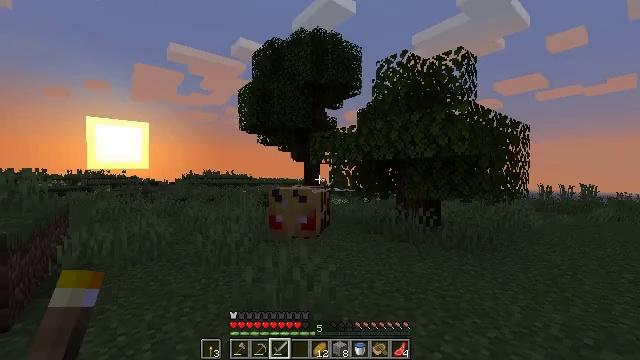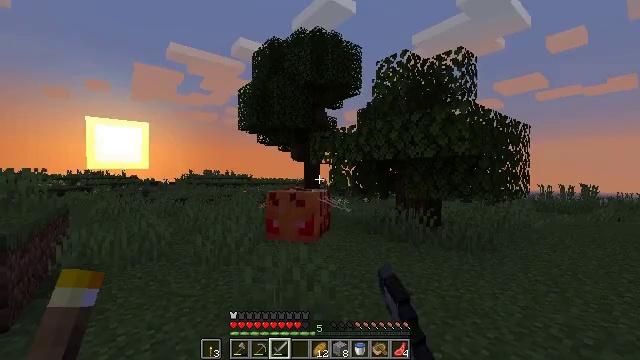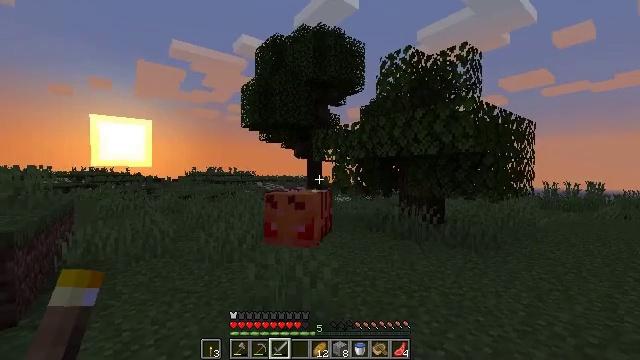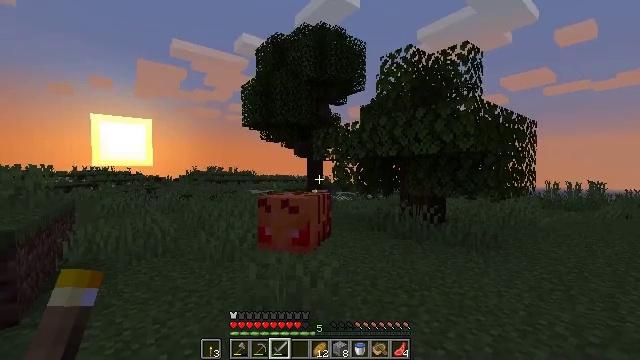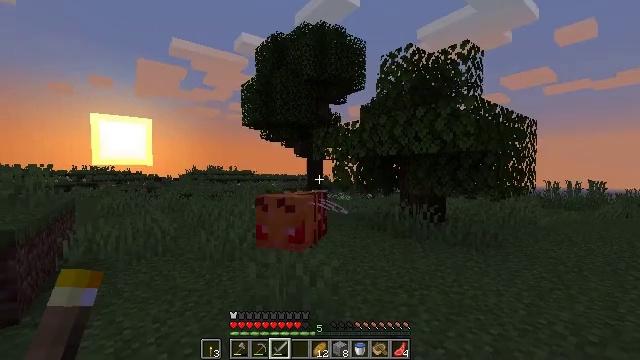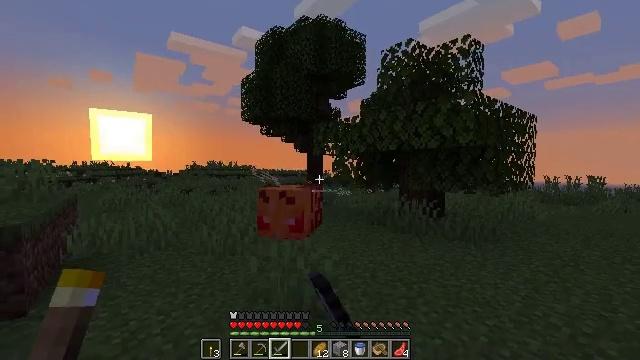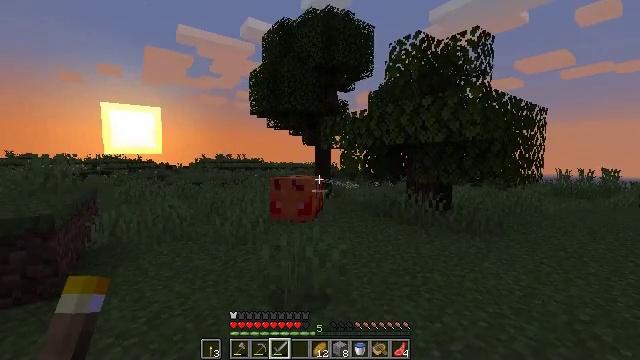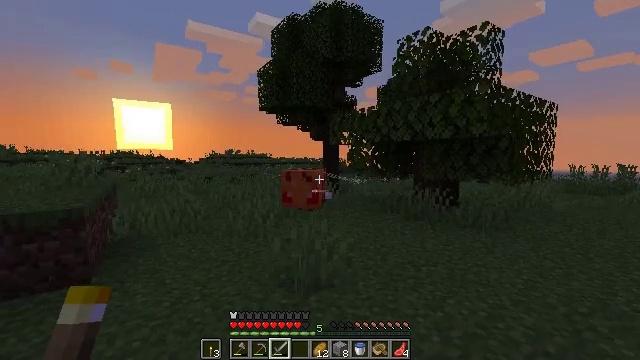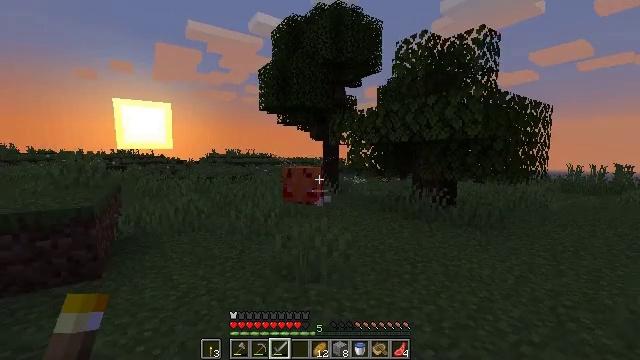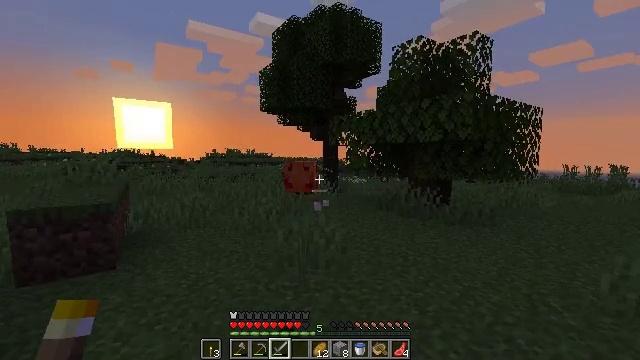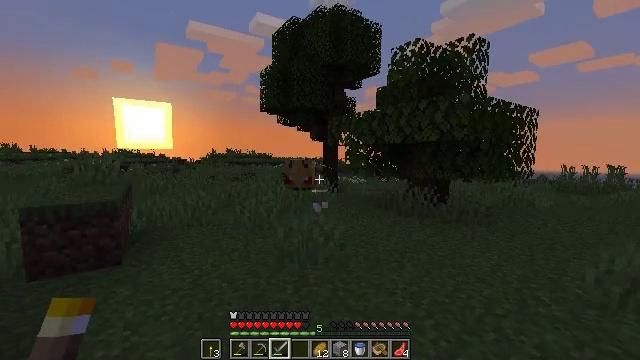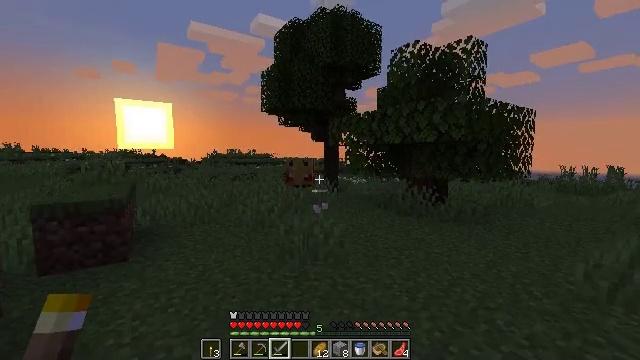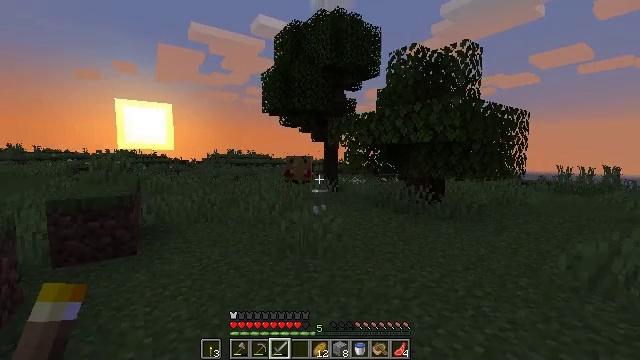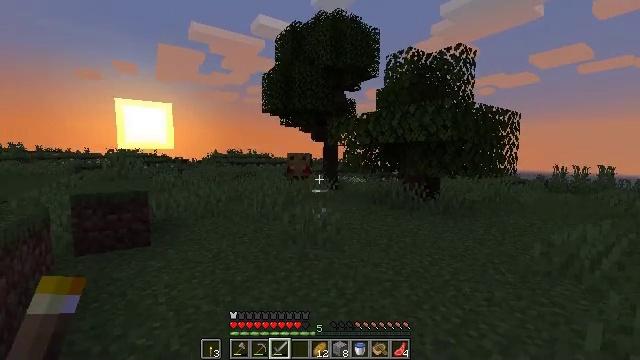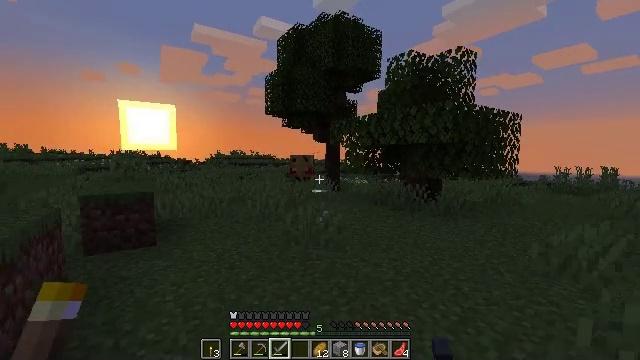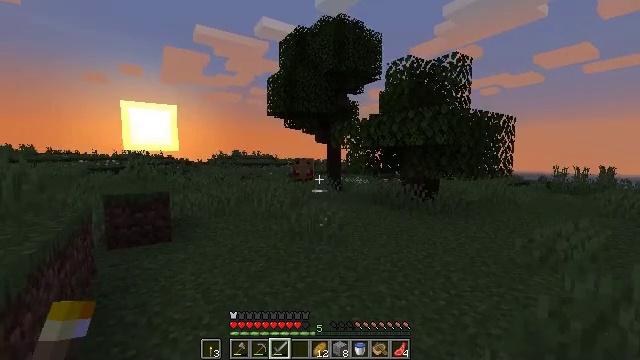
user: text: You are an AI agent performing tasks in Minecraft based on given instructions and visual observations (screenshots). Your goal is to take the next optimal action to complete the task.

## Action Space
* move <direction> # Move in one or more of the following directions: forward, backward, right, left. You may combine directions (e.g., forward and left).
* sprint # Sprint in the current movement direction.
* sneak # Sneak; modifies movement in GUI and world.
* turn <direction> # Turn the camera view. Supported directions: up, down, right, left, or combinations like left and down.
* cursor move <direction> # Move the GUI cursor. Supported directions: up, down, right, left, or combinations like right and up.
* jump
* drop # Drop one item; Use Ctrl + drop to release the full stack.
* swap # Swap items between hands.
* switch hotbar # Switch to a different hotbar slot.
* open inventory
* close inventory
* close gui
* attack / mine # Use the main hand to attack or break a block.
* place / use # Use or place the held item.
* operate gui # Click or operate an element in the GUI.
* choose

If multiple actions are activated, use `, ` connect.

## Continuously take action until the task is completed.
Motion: motion action
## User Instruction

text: Combat the bee.
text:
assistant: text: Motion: attack / mine
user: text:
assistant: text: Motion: attack / mine
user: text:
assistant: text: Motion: no_op
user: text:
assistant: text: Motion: attack / mine
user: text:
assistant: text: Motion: move back, turn down, attack / mine
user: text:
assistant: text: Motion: move back, turn left and down, attack / mine
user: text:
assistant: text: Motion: move back, turn left
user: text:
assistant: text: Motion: move back, attack / mine
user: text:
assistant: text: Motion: move back, attack / mine
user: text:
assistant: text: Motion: move back, attack / mine
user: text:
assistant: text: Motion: move back
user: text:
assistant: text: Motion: move back
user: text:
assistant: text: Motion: move back
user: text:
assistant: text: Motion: move back
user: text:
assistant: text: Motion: move back
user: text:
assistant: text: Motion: move back
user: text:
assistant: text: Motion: move back
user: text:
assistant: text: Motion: move back
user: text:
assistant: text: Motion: move back
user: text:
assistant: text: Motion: move back
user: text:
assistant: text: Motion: no_op
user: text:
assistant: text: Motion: no_op
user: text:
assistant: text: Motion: move forward
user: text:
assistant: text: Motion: move forward
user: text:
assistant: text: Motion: move forward
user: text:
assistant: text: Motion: move forward
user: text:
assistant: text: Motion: move forward
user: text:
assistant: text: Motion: move forward
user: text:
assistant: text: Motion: move forward
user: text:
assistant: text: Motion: move forward